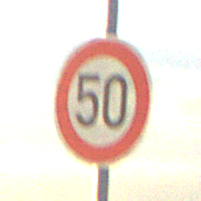
Verkehrszeichen: Geschwindigkeit50
Umgebung: Outdoor, Nature
Tageszeit: SunriseSunset
Wetter: PartlyCloudy
Licht: Natural
Jahreszeit: Summer
Kontrast: HighContrast